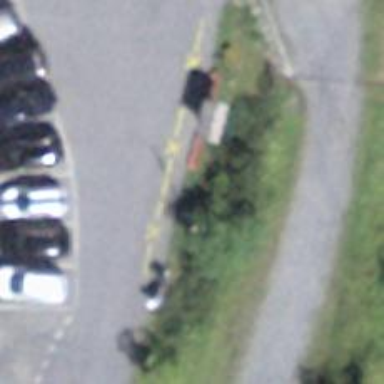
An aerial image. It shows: Bench.